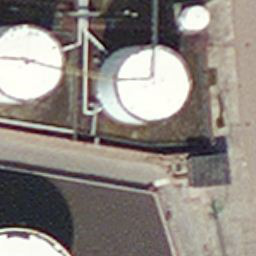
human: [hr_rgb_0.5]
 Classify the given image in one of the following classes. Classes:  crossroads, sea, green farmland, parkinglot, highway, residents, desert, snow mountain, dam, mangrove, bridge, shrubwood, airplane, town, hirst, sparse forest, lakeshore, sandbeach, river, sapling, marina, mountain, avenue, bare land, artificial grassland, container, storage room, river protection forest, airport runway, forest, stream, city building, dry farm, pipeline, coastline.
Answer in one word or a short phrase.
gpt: storage room